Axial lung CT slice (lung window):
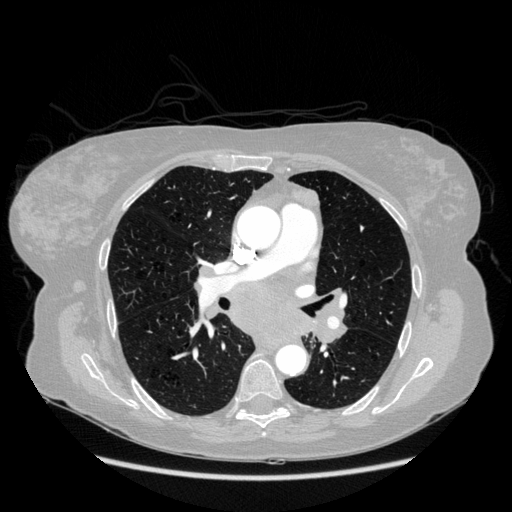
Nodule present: no